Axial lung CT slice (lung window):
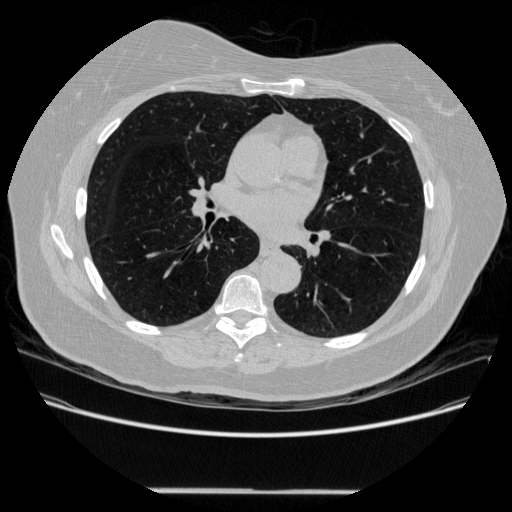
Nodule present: no